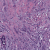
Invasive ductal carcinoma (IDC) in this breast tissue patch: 1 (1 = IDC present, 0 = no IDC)